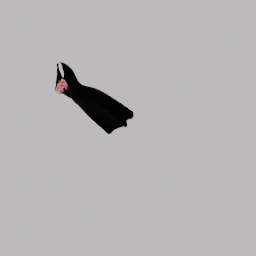
Label: people